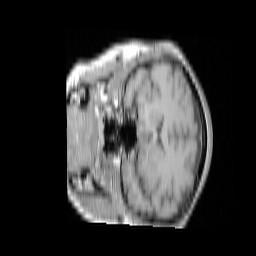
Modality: T1w
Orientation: coronal
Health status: ill
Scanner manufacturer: siemens
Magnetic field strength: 3 T
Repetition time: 0.44 s
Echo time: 0.00266 s